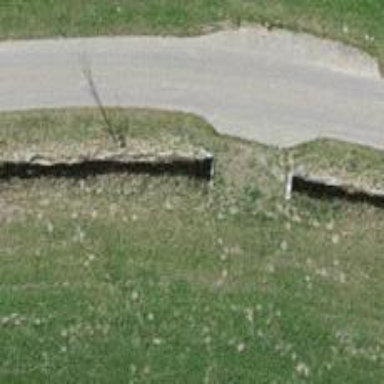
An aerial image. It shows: Culvert tunnel crossing ditch waterway.